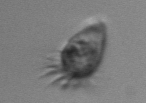
Label: Paratontonia_gracillima